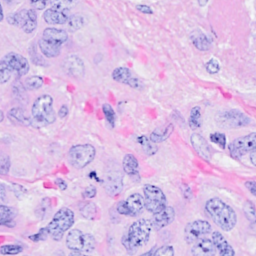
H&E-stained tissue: Breast